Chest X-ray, AP view. Patient: 32 years old, sex M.
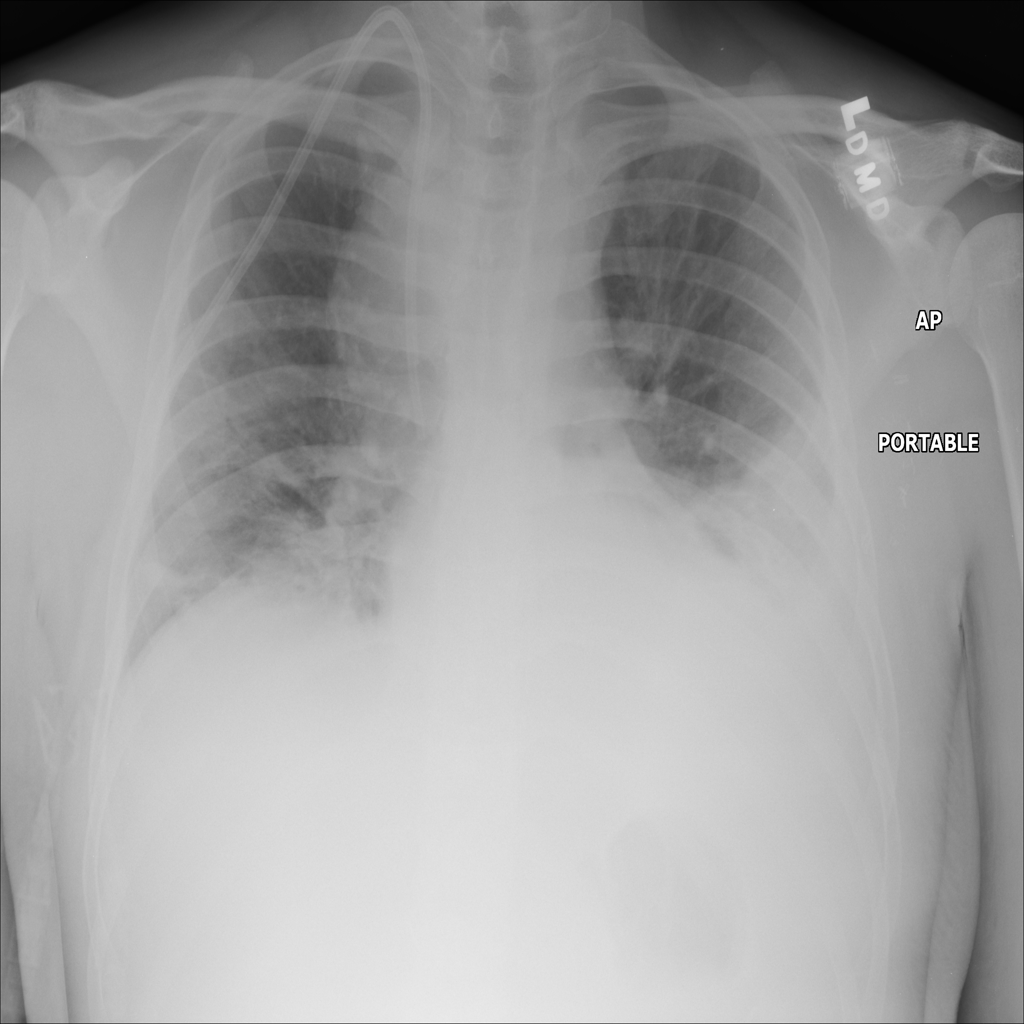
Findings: Effusion